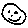
Label: smiley face